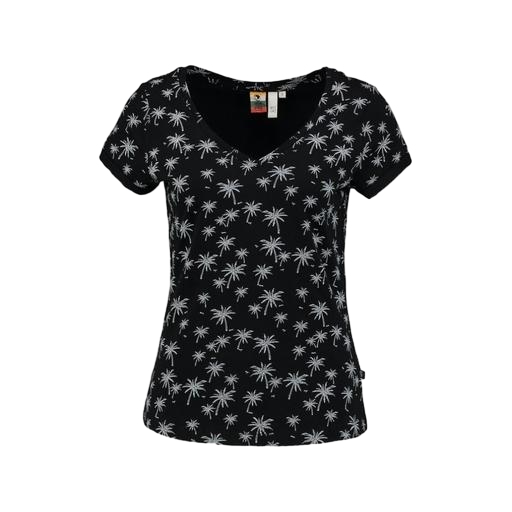
black printed short-sleeve top only macy, black geo-print t-shirt only macy, t-shirt twist graphic, white background